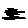
Label: zigzag